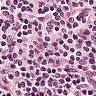
Metastatic tissue present: no